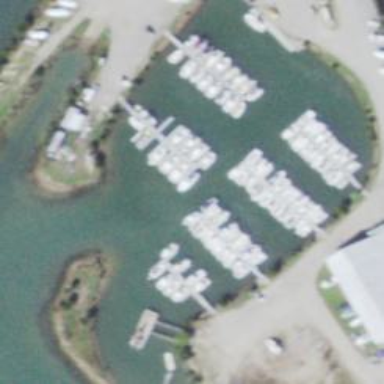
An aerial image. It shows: Pier with mooring facilities.